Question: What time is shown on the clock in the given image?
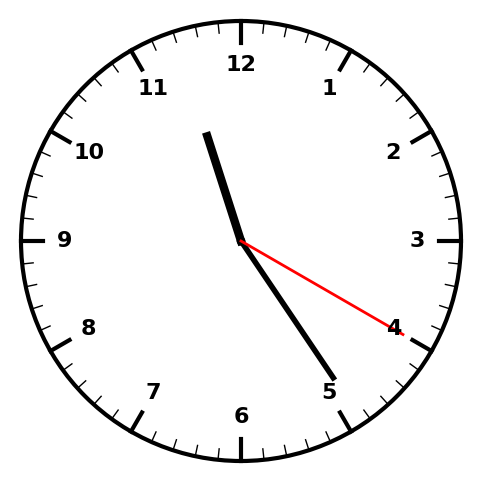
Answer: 11:24:20